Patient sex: M
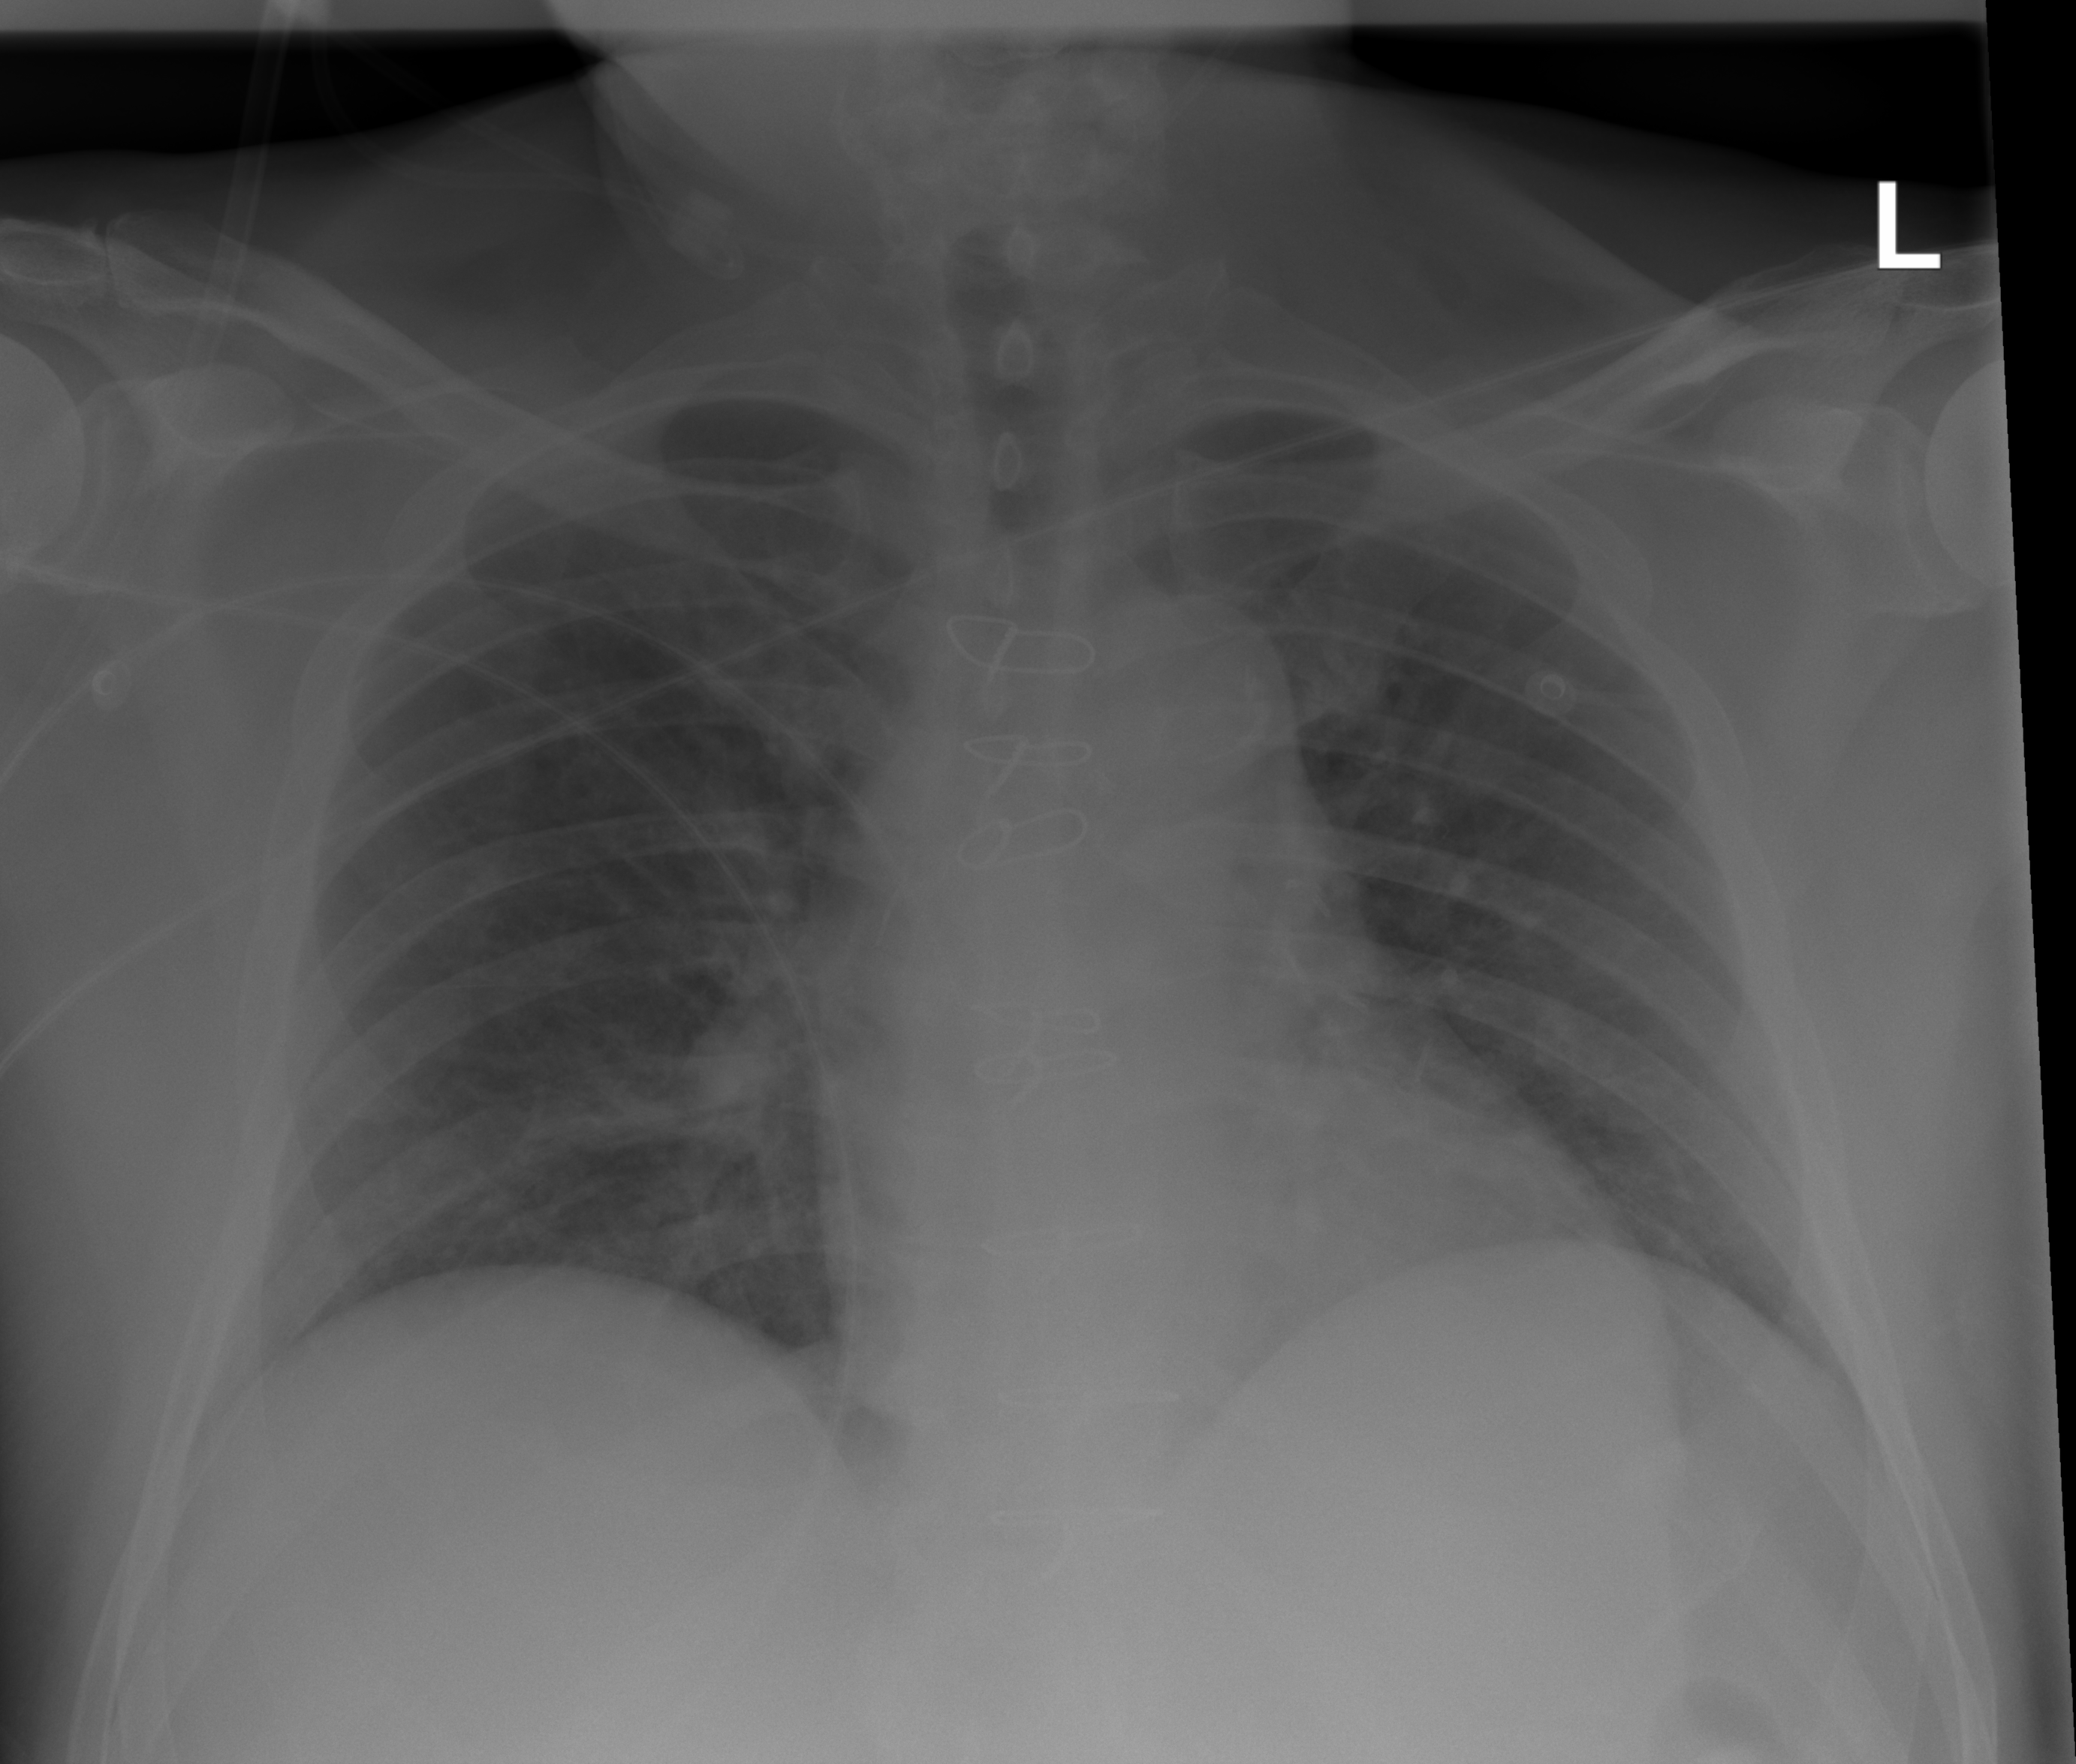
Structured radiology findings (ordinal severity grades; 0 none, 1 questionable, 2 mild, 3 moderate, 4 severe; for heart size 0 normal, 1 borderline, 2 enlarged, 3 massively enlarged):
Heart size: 0
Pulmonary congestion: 0
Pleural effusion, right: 0
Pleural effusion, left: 0
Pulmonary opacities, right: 0
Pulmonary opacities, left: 0
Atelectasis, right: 1
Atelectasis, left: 1